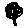
Label: tree